Question: A View Controller contains:
1. UITextField(Name).
2. UIButton(save).
Once I type any name and hit save, The name is added to an array which is stored using 'NSUserDefaults'.
This View Controller is pushed from another View Controller and so when I go and come back to this View Controller, the contents of 'NSArray' gets overwritten with the new names that i might specify. I'm not sure whats causing this but i'm suspecting that it has to do something with 'allocation' and 'initialization' of 'NSArray'.
In my ViewDidLoad, I did 'NSMutableArray *namesList= [[NSMutableArray alloc]init];'
And in my 'OnSave' method,
'''
[namesList addObject:nameTextField.text];
[[NSUserDefaults standardUserDefaults] setObject:namesList forKey:@"namesListArray"];
NSLog(@"items in array: %@",namesArray);
'''
EDIT:
Screenshot of related View Controllers:

Here, when i click the 'ADD' button, the second View Controller is pushed.
When i enter "kenneth" and hit save, the console says:
'''
2014-03-03 11:03:46.219 SmartWatch[664:a0b] items in array: (
kenneth)
'''
Now, without going back to the previous View Controller ,when i type another name say,"john" and hit save, the console says:
'''
2014-03-03 11:15:43.646 SmartWatch[664:a0b] items in array: (
kenneth,
john)
'''
Until now everything is good.
The problem occurs when i go back to the previous Controller and come back to the second View Controller.Now, when i type another name ,say "scott",the console says:
'''
2014-03-03 11:19:50.815 SmartWatch[664:a0b] items in array: (
scott)
'''
This means that the previous two names were overwritten. I want the array to retain "kenneth" and "john" too and "scott" should actually be appended to the array.
I think this happens because the array gets initialized when the second View Controller comes to the foreground again but I'm not sure of it and i dont know how to rectify this.
Hope the question is clear now. Thanks!
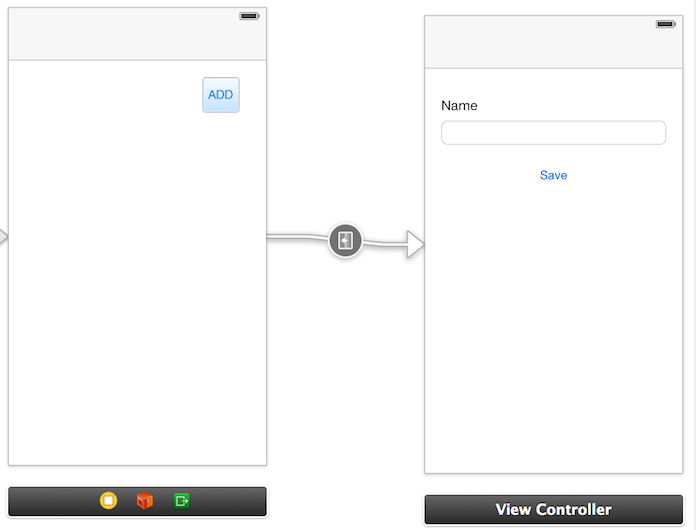
Answer: Try this,
'''
NSArray *nameArray = [[NSUserDefaults standardUserDefaults] objectForKey:@"namesListArray"];
NSMutableArray * namesList;
if (!nameArray) {
namesList = [[NSMutableArray alloc] init];
} else {
namesList = [NSMutableArray arrayWithArray:nameArray];
}
'''
On save
'''
[namesList addObject:nameTextField.text];
[[NSUserDefaults standardUserDefaults] setObject: namesList forKey:@"namesListArray"];
[[NSUserDefaults standardUserDefaults] synchronize];
'''